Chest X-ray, AP view. Patient: 40 years old, sex M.
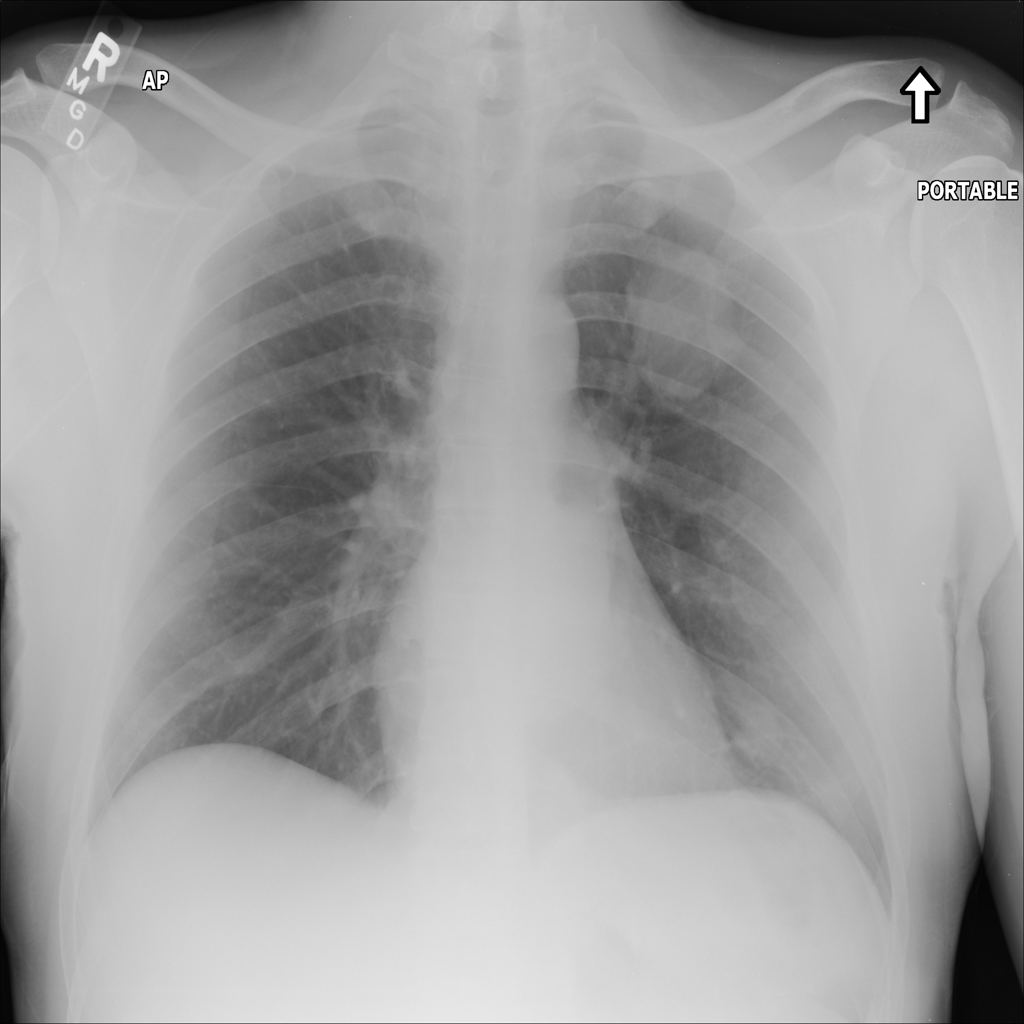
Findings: No Finding